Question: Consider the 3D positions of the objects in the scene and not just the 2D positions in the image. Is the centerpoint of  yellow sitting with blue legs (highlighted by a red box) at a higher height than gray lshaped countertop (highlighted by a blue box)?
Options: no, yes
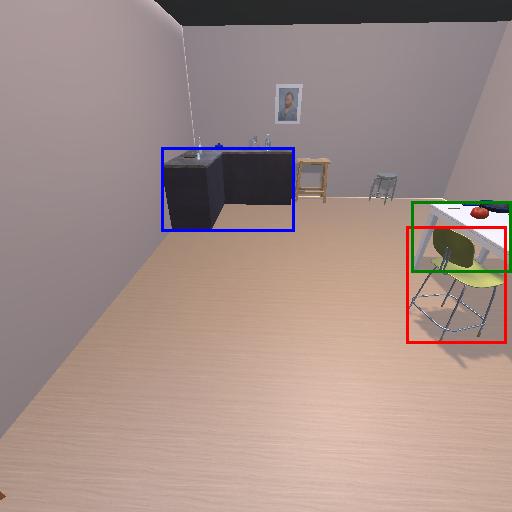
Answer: no